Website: macys
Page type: payment
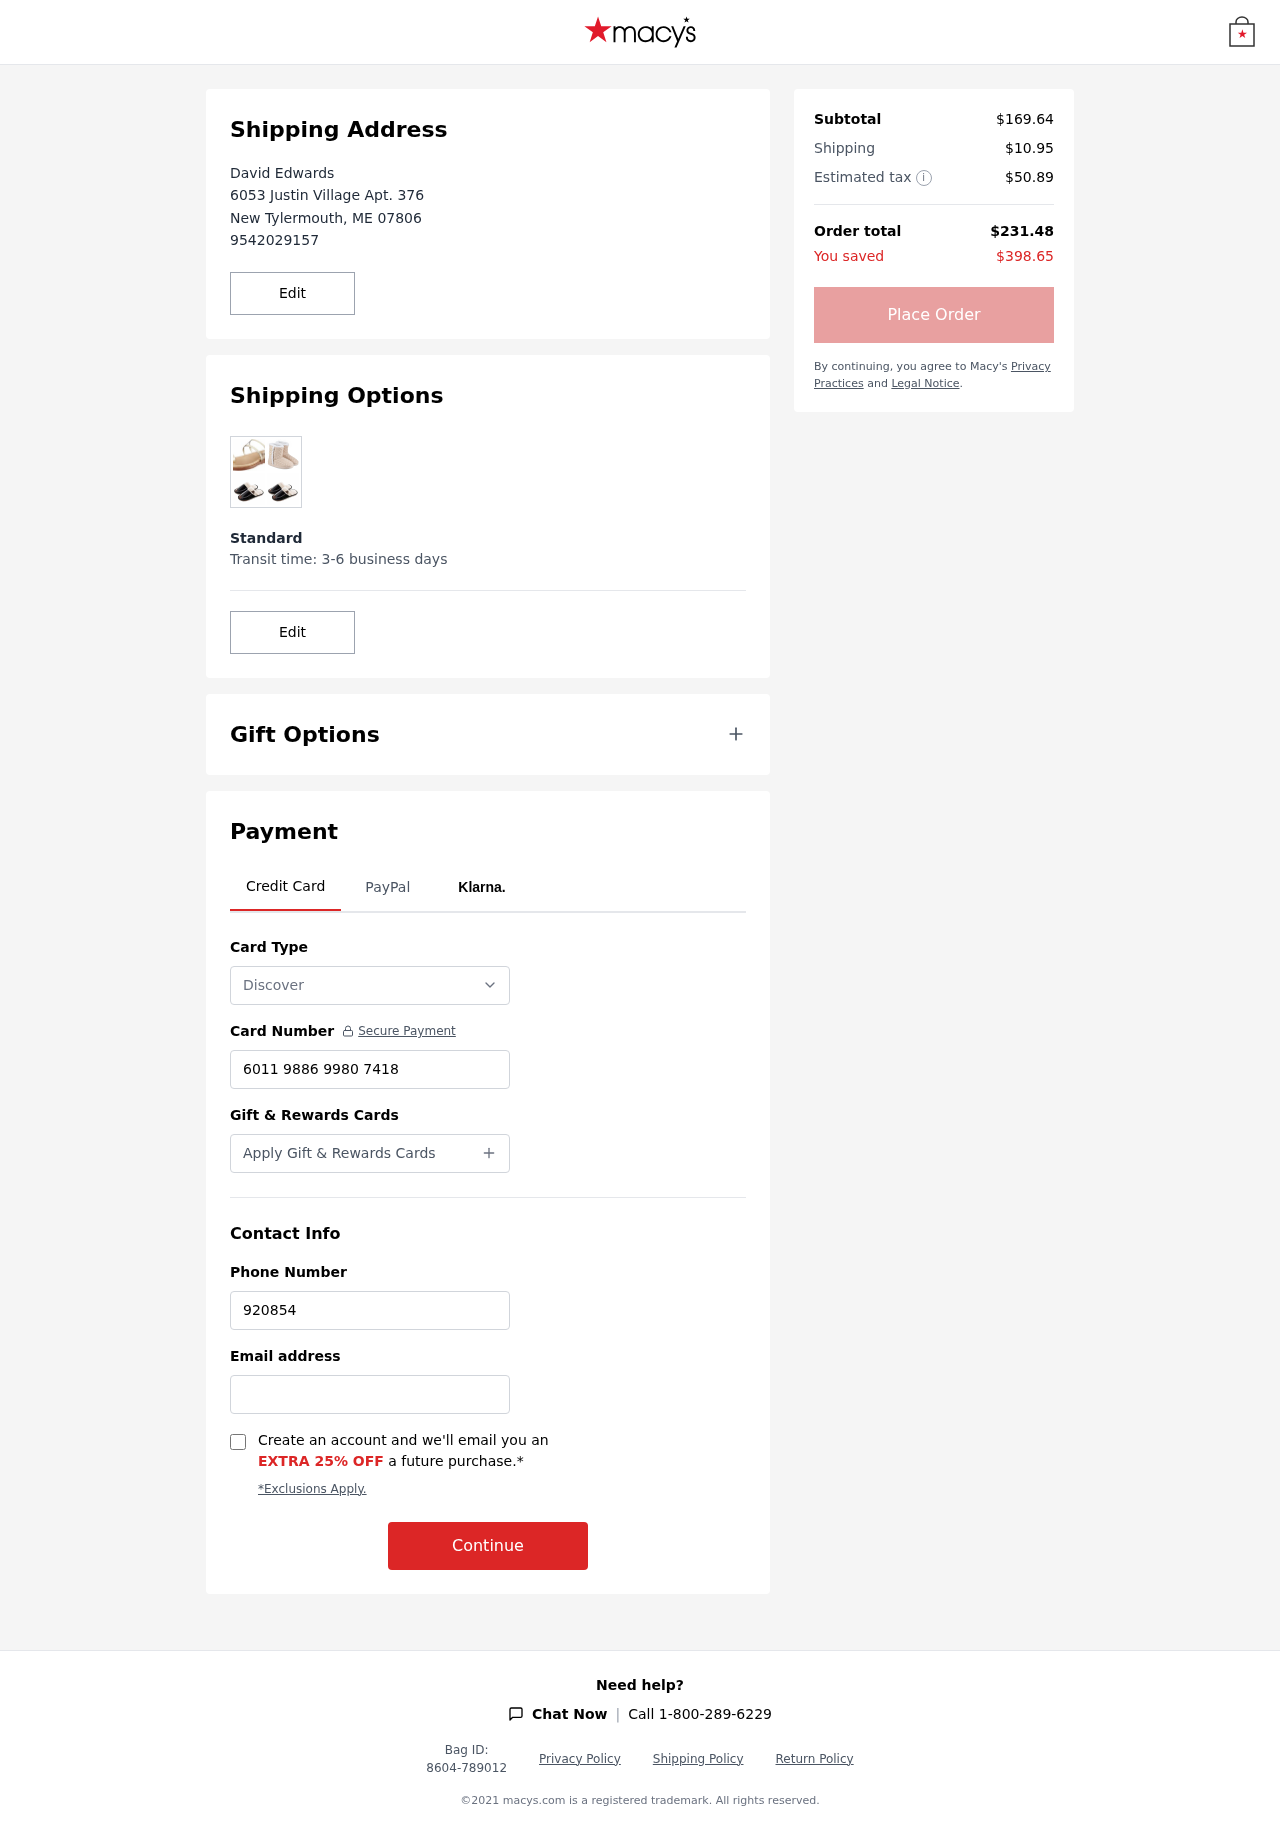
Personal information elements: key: PII_CARD_NUMBER
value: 6011 9886 9980 7418
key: PII_CARD_TYPE
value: Discover
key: PII_CITY
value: New Tylermouth
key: PII_EMAIL
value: davidedwards@hotmail.com
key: PII_FULLNAME
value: David Edwards
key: PII_PHONE
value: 9542029157
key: PII_PHONE_ALT
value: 9208549749
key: PII_POSTCODE
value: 07806
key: PII_STATE_ABBR
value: ME
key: PII_STREET
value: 6053 Justin Village Apt. 376
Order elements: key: ORDER_SUBTOTAL
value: $169.64
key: ORDER_SHIPPING_COST
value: $10.95
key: ORDER_TAX
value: $50.89
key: ORDER_TOTAL
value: $231.48
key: ORDER_SAVINGS
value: $398.65